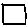
Label: square